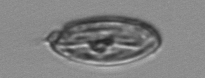
Label: Katodinium_or_Torodinium